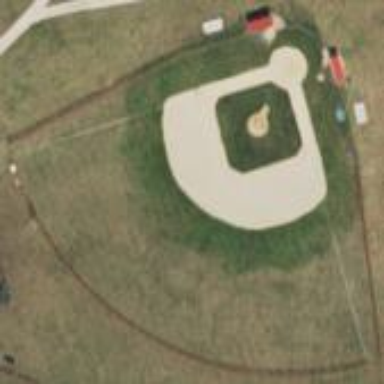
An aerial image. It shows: Baseball pitch for leisure land.